Aerial crown-view tile of a tropical tree (Barro Colorado Island, Panama), acquired 20250414:
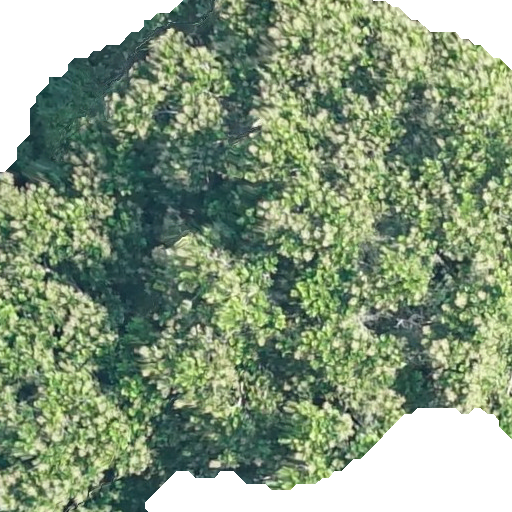
Species: Anacardium excelsum
GBIF accepted scientific name: Anacardium excelsum
Crown area: 411.754 m²